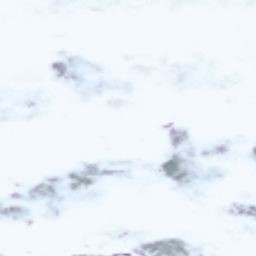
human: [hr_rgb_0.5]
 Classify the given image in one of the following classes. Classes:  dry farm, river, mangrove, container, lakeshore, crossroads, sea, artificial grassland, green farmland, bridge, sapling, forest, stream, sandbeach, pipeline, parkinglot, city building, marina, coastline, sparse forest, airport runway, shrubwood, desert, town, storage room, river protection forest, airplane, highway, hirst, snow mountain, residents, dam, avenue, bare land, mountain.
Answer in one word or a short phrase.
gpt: snow mountain